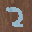
Label: 2